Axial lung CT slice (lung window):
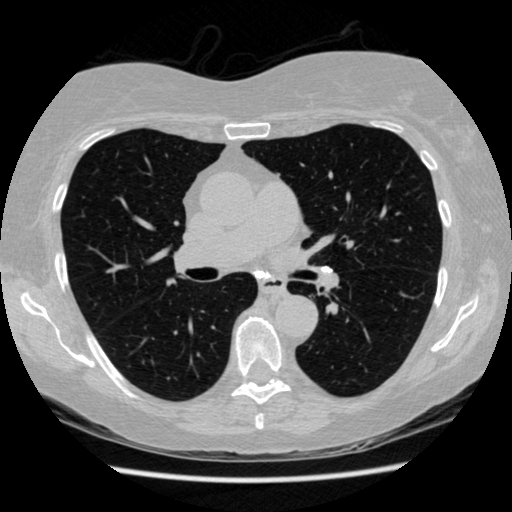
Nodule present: no